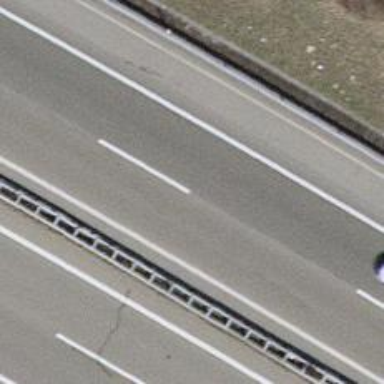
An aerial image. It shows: Asphalt motorway.